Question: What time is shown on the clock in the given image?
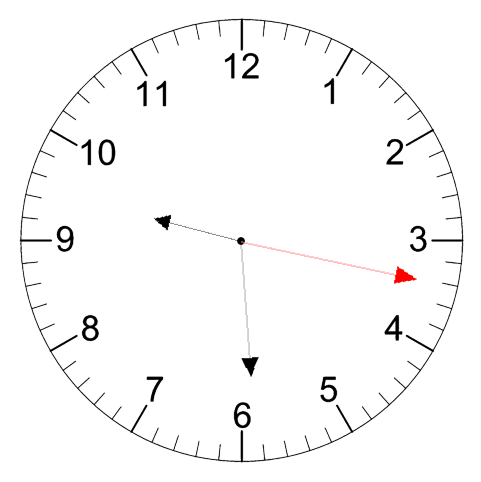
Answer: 09:29:17